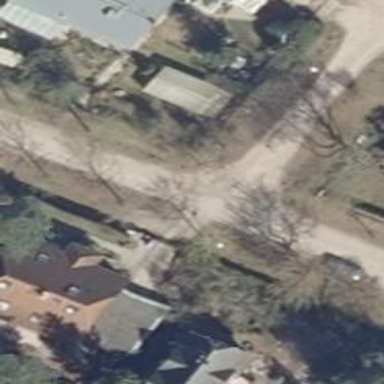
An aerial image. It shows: Residential road with sandy surface.